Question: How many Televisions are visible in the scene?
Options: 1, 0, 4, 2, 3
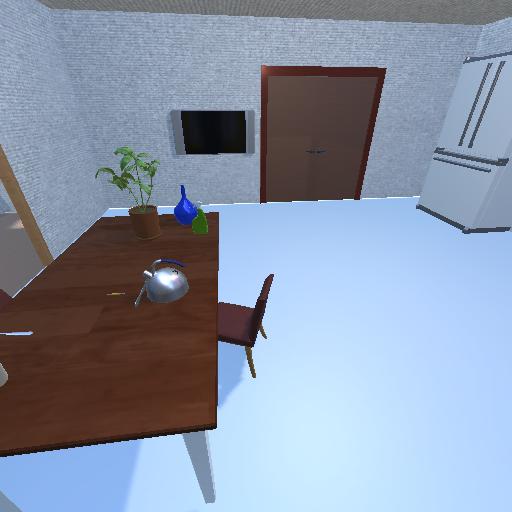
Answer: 1